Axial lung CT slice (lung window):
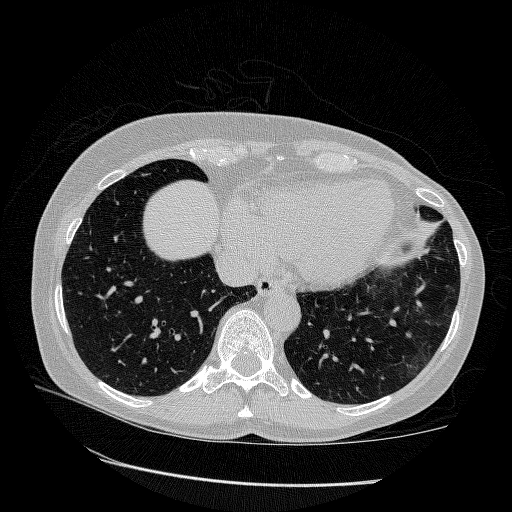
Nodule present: no